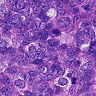
Metastatic tissue present: yes